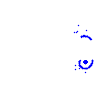
Particle: kaon